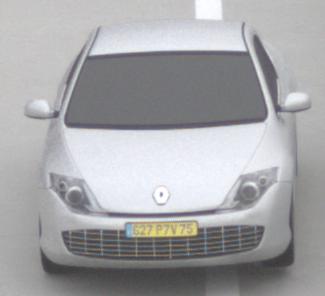
Make: Renault
Model: Laguna Coupé TCe 170
Detailed model: Laguna (III) Coupé
Model produced from: 2010/11
Model produced until: 2011/05
Doors: 2
Color: white
Road condition: dry road
Daytime: morning or afternoon
Contrast: low contrast